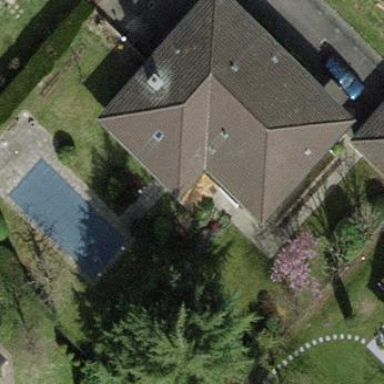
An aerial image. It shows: Garden enclosed by fence.